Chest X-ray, PA view. Patient: 60 years old, sex F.
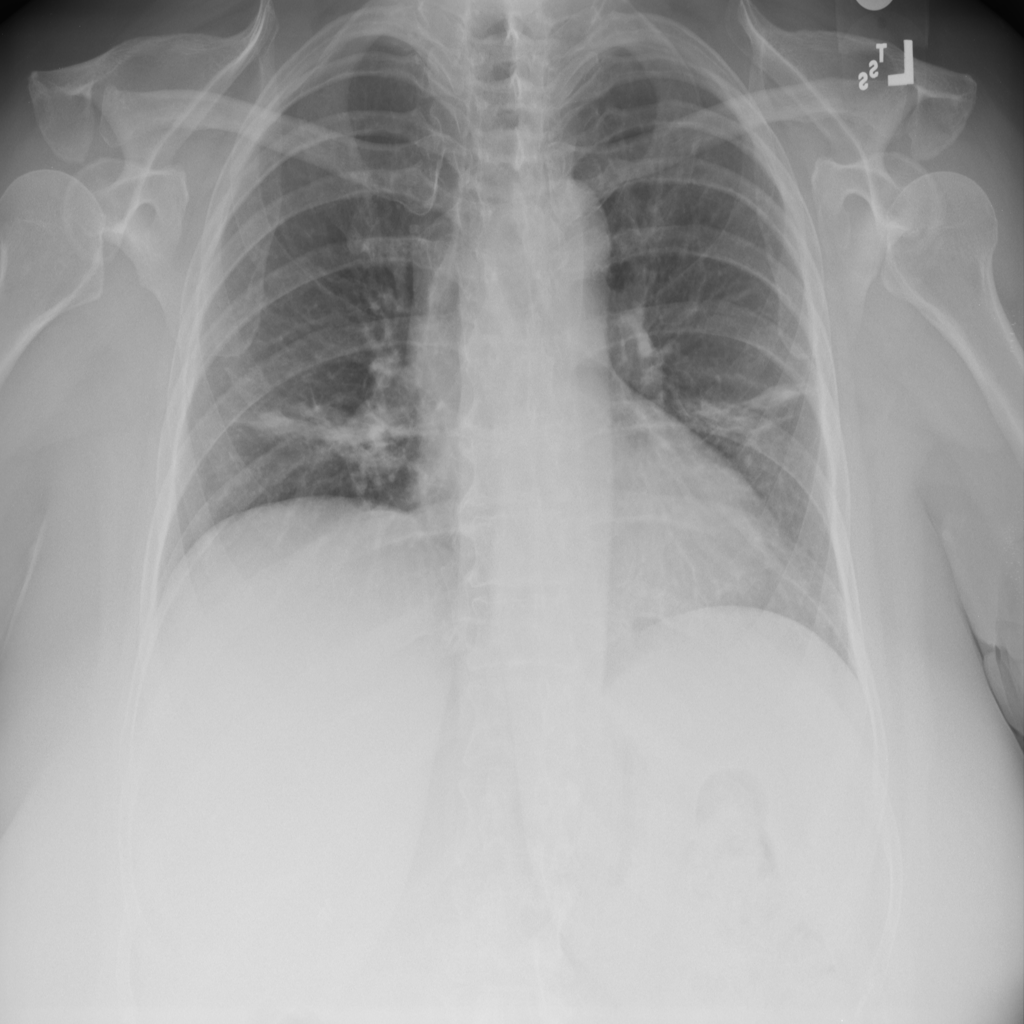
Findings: Atelectasis